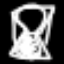
Label: hourglass